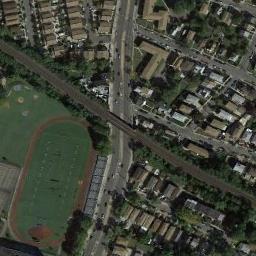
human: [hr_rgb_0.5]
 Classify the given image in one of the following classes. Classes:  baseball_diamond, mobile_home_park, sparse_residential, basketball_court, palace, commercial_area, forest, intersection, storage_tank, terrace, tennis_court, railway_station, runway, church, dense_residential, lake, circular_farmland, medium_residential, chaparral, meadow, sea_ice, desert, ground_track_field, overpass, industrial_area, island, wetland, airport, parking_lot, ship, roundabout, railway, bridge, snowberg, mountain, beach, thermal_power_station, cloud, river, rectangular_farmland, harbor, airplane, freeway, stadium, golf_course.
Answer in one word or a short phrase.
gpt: ground_track_field